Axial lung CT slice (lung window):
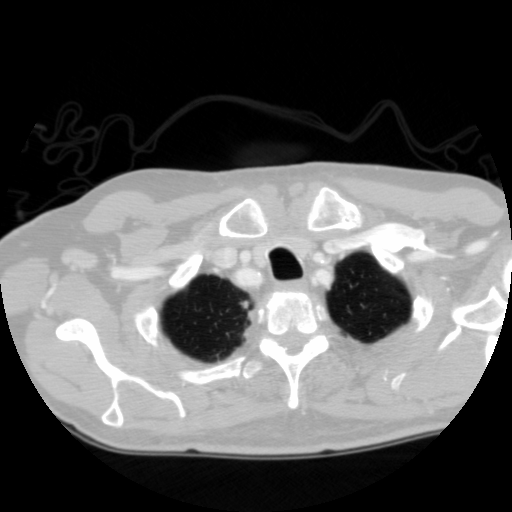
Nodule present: yes
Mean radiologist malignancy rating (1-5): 1